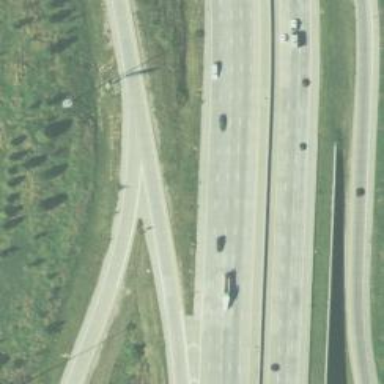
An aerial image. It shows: Motorway junction.